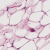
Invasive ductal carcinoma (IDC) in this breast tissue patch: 0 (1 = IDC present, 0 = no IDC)